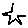
Label: star